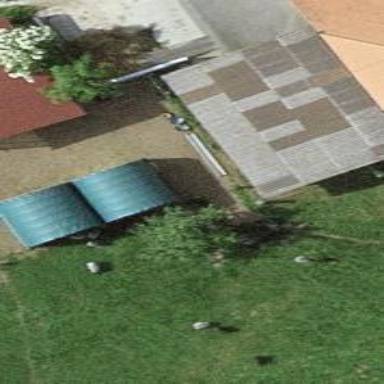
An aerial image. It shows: Rural barn.